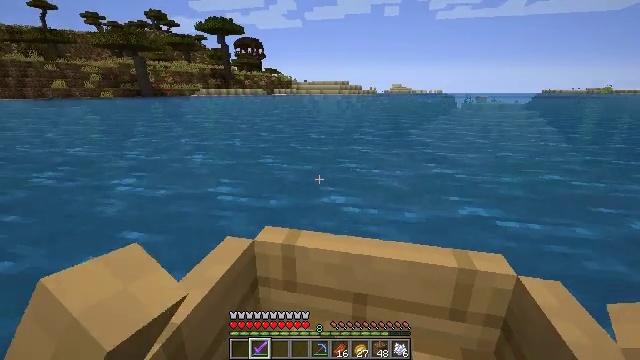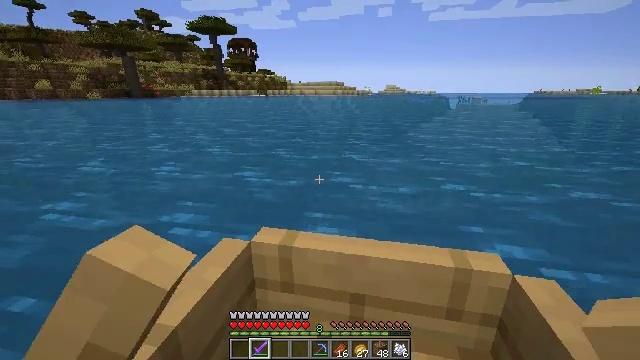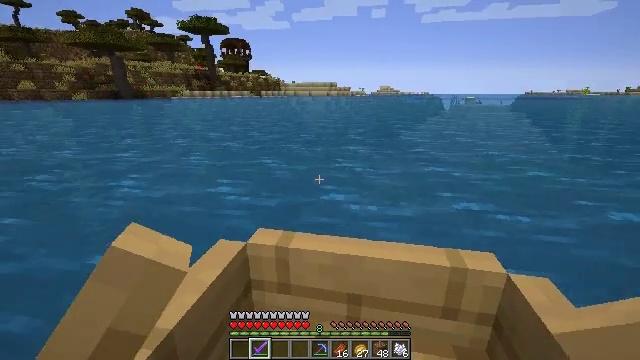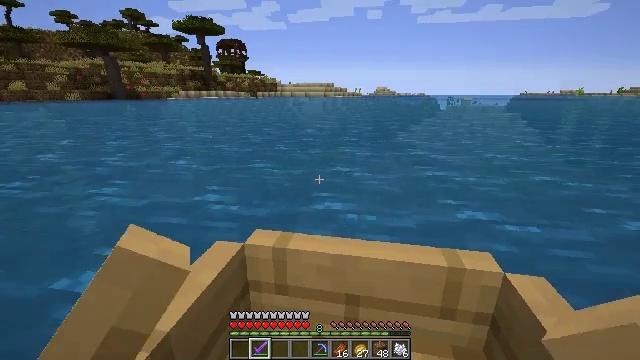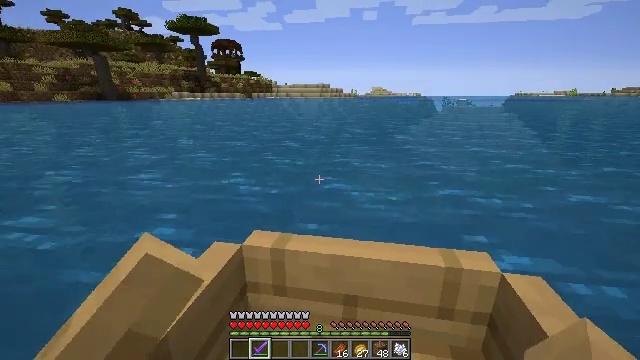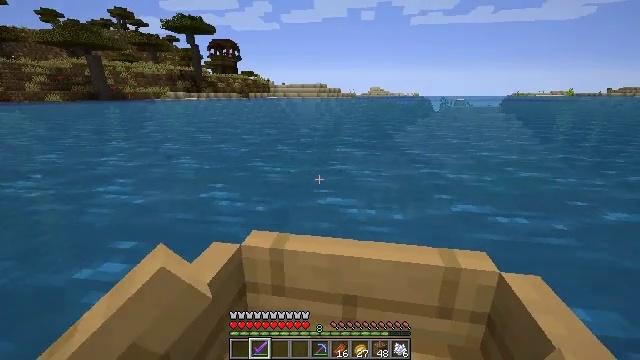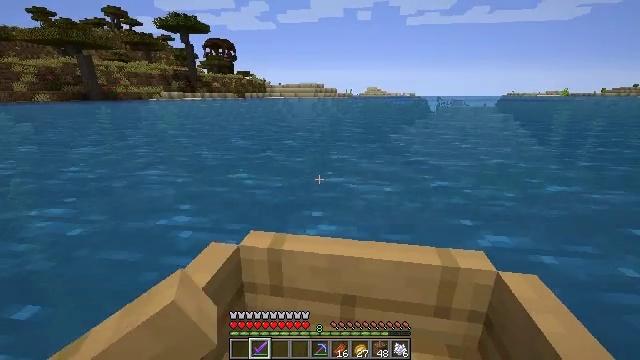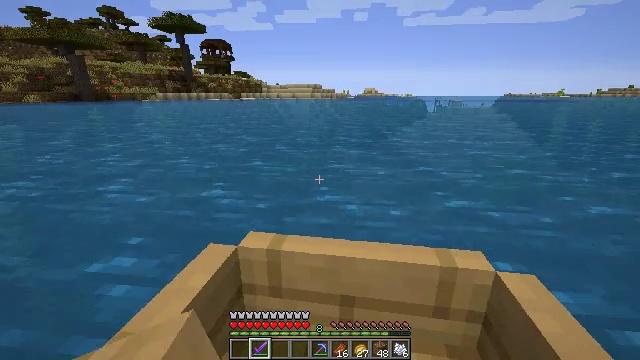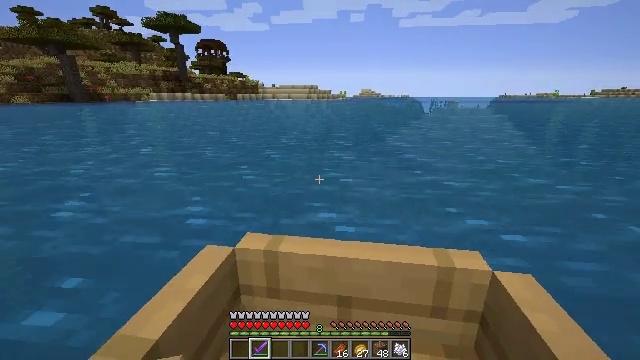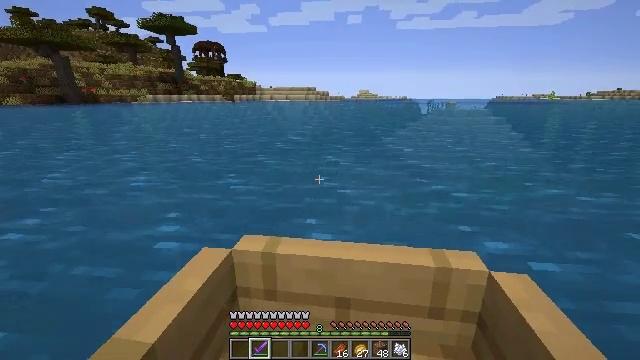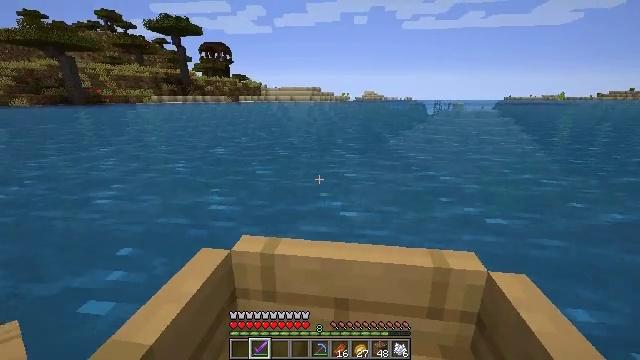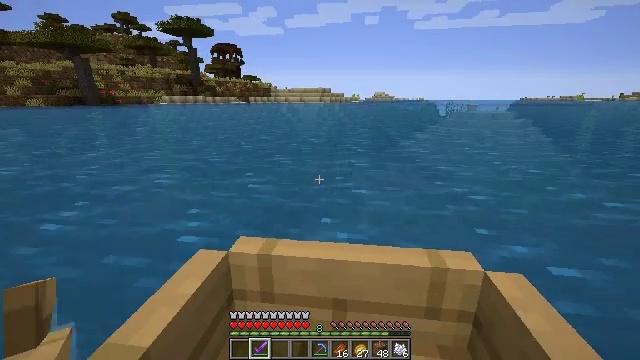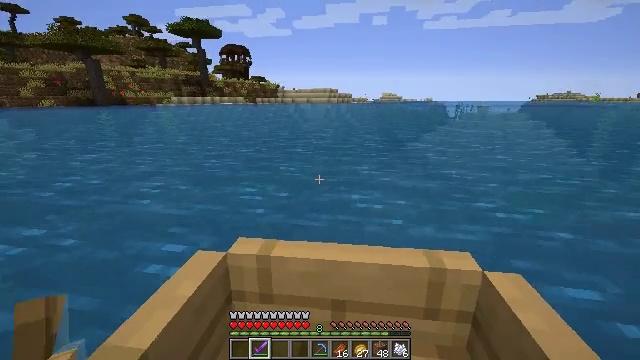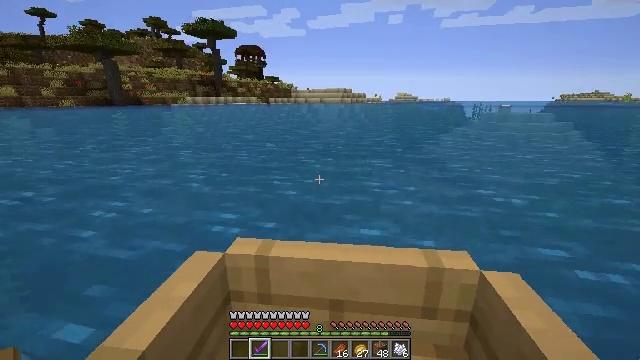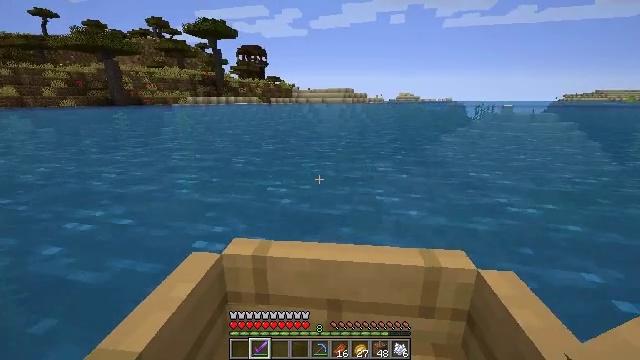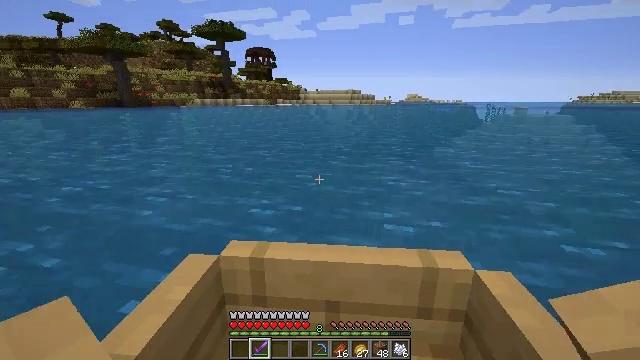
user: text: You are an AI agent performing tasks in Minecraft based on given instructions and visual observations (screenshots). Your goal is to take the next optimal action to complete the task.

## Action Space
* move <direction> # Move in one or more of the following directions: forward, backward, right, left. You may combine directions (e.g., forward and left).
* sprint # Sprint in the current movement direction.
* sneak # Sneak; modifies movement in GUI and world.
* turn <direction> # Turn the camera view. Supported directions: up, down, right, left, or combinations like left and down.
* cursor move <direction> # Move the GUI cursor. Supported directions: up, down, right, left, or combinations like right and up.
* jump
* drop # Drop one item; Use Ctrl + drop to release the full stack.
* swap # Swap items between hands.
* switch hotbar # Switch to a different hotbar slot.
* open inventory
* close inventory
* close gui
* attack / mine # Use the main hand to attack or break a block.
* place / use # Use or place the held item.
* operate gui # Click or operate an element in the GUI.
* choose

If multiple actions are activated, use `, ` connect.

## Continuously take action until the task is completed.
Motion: motion action
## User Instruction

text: Gather grass on the ground.
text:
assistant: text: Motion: move forward
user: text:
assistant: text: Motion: move forward
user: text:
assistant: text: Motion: move forward
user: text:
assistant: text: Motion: move forward
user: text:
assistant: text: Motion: move forward
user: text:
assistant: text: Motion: move forward
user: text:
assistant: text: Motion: move forward
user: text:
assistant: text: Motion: move forward and move left
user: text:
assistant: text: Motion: move forward and move left
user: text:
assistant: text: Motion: move forward and move left
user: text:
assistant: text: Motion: move forward
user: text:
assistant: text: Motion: move forward
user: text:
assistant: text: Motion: move forward
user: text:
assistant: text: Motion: move forward
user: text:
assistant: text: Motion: move forward
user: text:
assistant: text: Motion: move forward
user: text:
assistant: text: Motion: move forward
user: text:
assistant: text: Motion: move forward
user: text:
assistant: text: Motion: move forward and move right
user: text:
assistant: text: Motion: move forward and move right
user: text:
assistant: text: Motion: move forward
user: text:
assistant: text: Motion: move forward
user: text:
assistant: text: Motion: move forward
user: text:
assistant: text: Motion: move forward
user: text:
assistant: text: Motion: move forward
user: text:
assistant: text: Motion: move forward
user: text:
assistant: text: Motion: move forward
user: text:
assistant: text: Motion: move forward
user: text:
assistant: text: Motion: move forward
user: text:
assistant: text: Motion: move forward